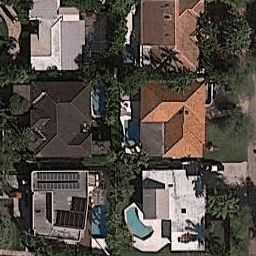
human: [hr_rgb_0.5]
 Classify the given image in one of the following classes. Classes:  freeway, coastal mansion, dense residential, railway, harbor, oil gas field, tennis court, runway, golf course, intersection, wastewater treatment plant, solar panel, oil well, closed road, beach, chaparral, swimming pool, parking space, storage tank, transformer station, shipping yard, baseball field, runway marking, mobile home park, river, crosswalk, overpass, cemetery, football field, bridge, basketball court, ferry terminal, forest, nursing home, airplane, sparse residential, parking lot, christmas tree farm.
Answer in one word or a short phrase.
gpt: coastal mansion